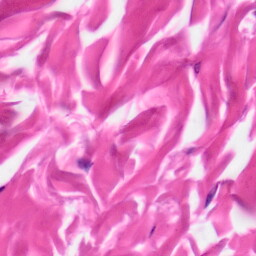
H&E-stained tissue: Skin